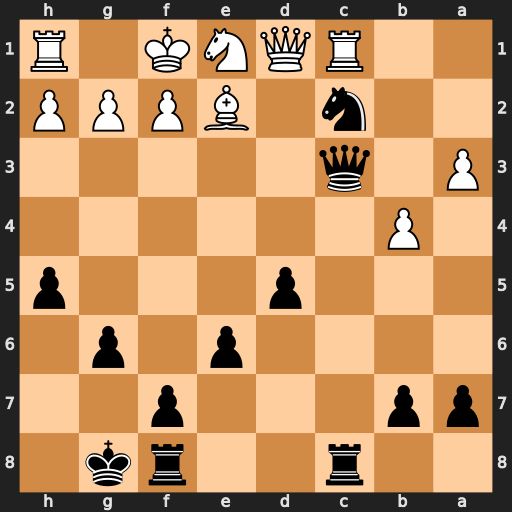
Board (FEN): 2r2rk1/pp3p2/4p1p1/3p3p/1P6/P1q5/2n1BPPP/2RQNK1R
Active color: b
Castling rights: -
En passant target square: -
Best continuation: Ne3+ fxe3 Qxc1